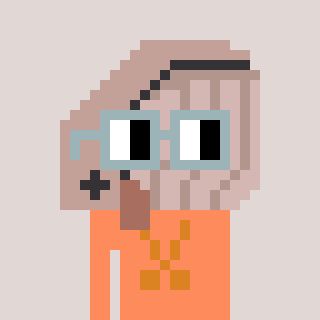
a pixel art character with square dark gray glasses, a whale-shaped head and a peachy-colored body on a warm background